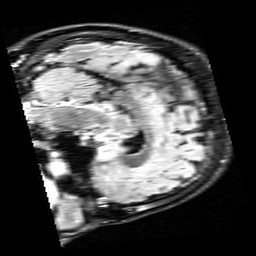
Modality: FLAIR
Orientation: sagittal
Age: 25
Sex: male
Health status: healthy
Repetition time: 12 s
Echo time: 0.095 s